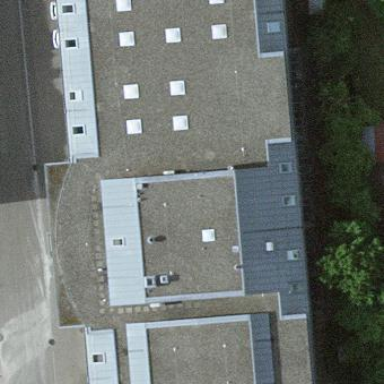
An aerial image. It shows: Office building.